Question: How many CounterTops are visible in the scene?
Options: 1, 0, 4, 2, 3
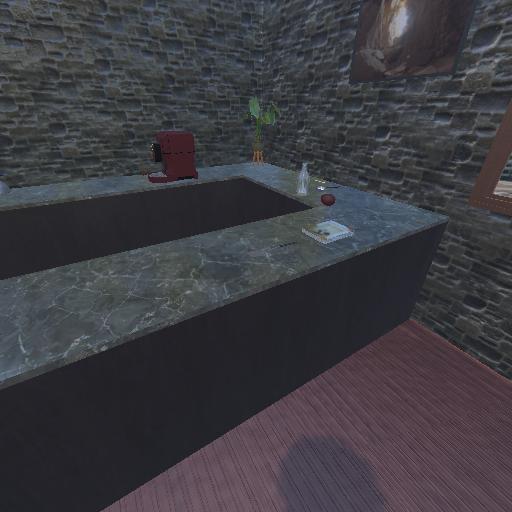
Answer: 1